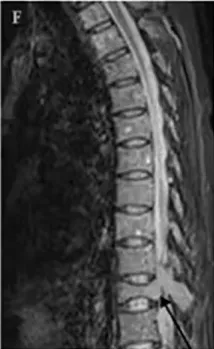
High signal on T2-weighted imaging.
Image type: radiology (mri)